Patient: sex F, age 52
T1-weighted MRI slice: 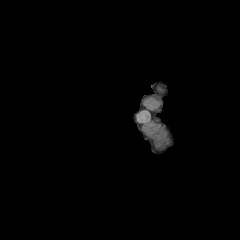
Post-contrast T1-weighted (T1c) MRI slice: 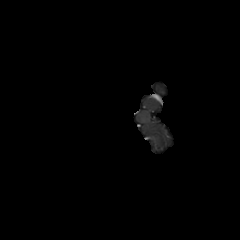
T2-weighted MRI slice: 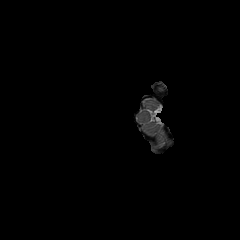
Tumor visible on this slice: no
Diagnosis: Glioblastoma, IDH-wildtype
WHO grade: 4